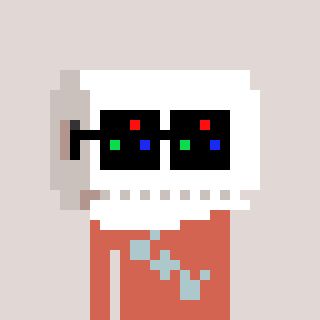
a pixel art character with square black sunglasses, a toiletpaper-full-shaped head and a peachy-colored body on a warm background